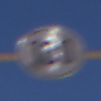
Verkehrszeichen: EndeGeschwindigkeit130
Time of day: MorningAfternoon
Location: Outdoor (RoadRail)
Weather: Clear
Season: NotSpecified
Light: Natural